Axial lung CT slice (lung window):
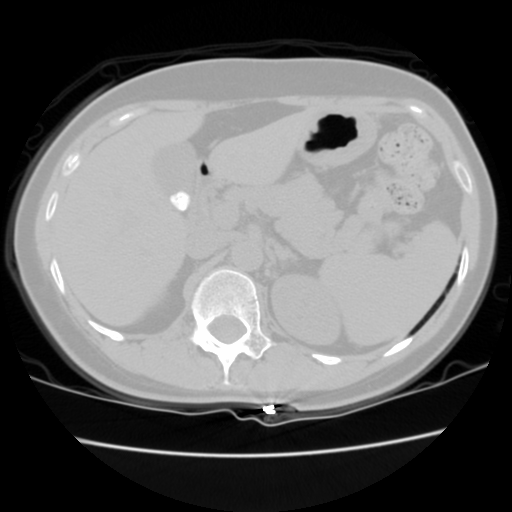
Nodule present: no